Interaction volume radius: 5 \u00c5
Interaction volume height: 10 \u00c5
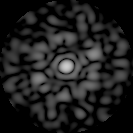
Disorder parameter: 0.7771